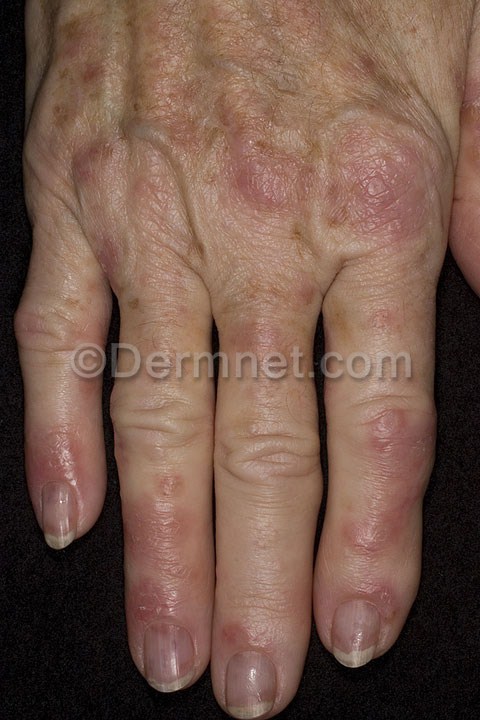
Disease: Exanthems and Drug Eruptions